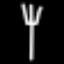
Label: fork